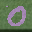
Label: 0